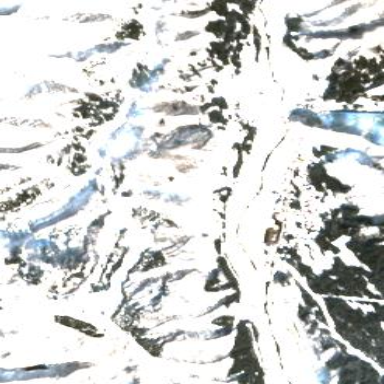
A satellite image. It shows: Area designated for winter sports.